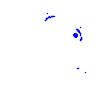
Particle: electron